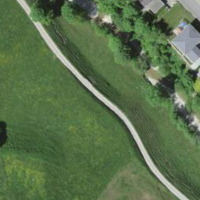
EUNIS habitat code: 24
Species observed at this site:
Geum rivale